Field crop: maize
Growth stage: 1
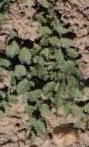
Species: convolvulus